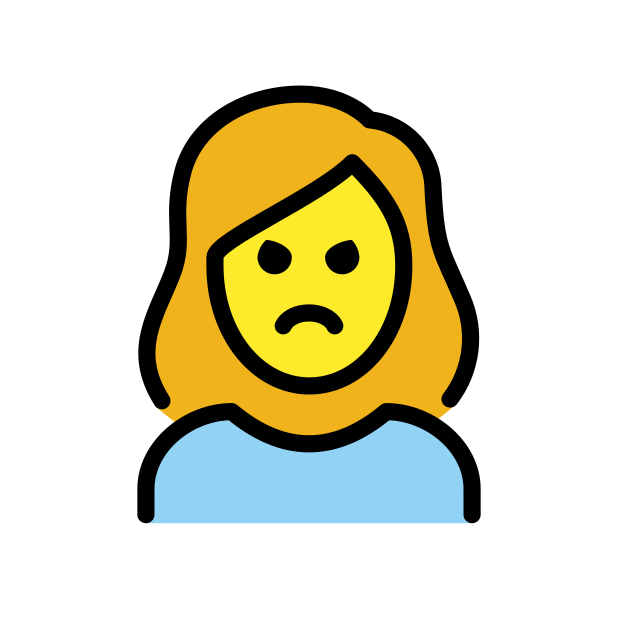
woman pouting